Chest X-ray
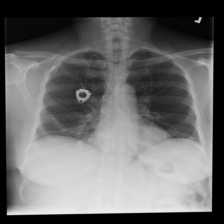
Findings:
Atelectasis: negative
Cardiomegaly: negative
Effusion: negative
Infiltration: negative
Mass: negative
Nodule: negative
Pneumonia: negative
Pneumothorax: negative
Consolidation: negative
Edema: negative
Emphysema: negative
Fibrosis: negative
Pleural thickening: negative
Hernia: negative